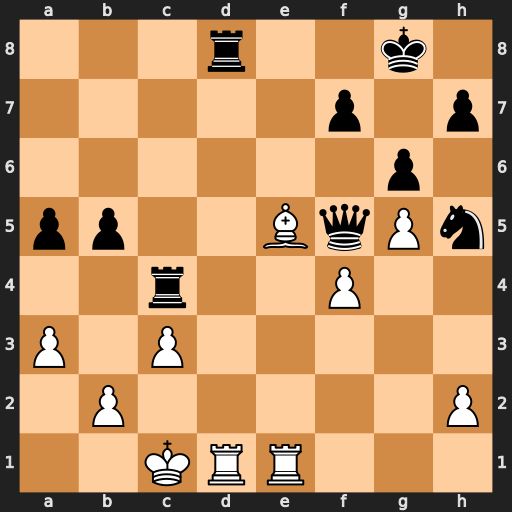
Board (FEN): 3r2k1/5p1p/6p1/pp2BqPn/2r2P2/P1P5/1P5P/2KRR3
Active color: w
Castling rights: -
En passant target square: -
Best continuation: Rxd8#